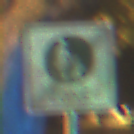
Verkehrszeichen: EndeFussgaengerzone
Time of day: Night
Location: Outdoor (Urban)
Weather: PartlyCloudy
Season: NotSpecified
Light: Artificial